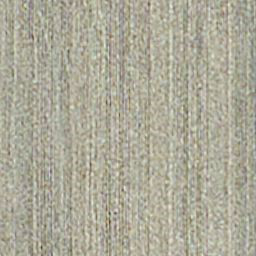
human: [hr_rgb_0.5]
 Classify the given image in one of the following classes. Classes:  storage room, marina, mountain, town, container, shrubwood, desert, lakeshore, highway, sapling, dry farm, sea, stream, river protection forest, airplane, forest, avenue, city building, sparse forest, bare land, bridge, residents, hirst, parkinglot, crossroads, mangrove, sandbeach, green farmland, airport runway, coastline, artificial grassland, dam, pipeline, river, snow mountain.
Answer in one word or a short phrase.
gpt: dry farm